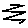
Label: zigzag